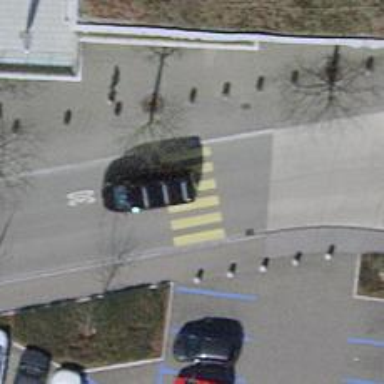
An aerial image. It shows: Uncontrolled and marked road crossing.